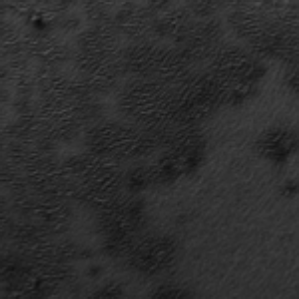
Label: frost